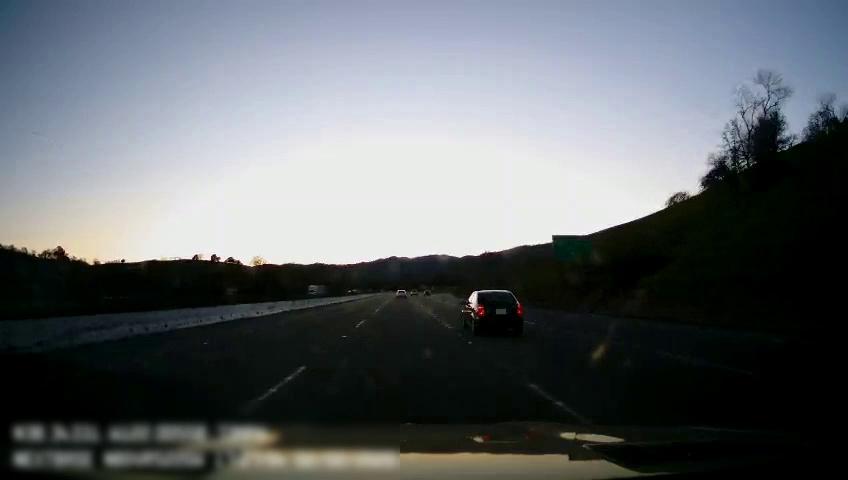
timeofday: Day
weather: Cloudy
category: Drivable Space
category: Vehicles | SUV
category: Vehicles | Truck
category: Vehicles | Car
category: Lanes | Current Lane
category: Lanes | Current Lane
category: Lanes | Alternate Lane
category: Lanes | Alternate Lane
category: Traffic | Signs